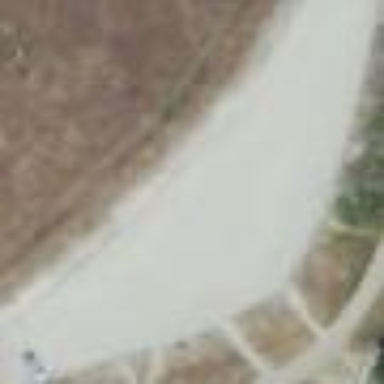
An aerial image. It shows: Gravel parking area.